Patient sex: M
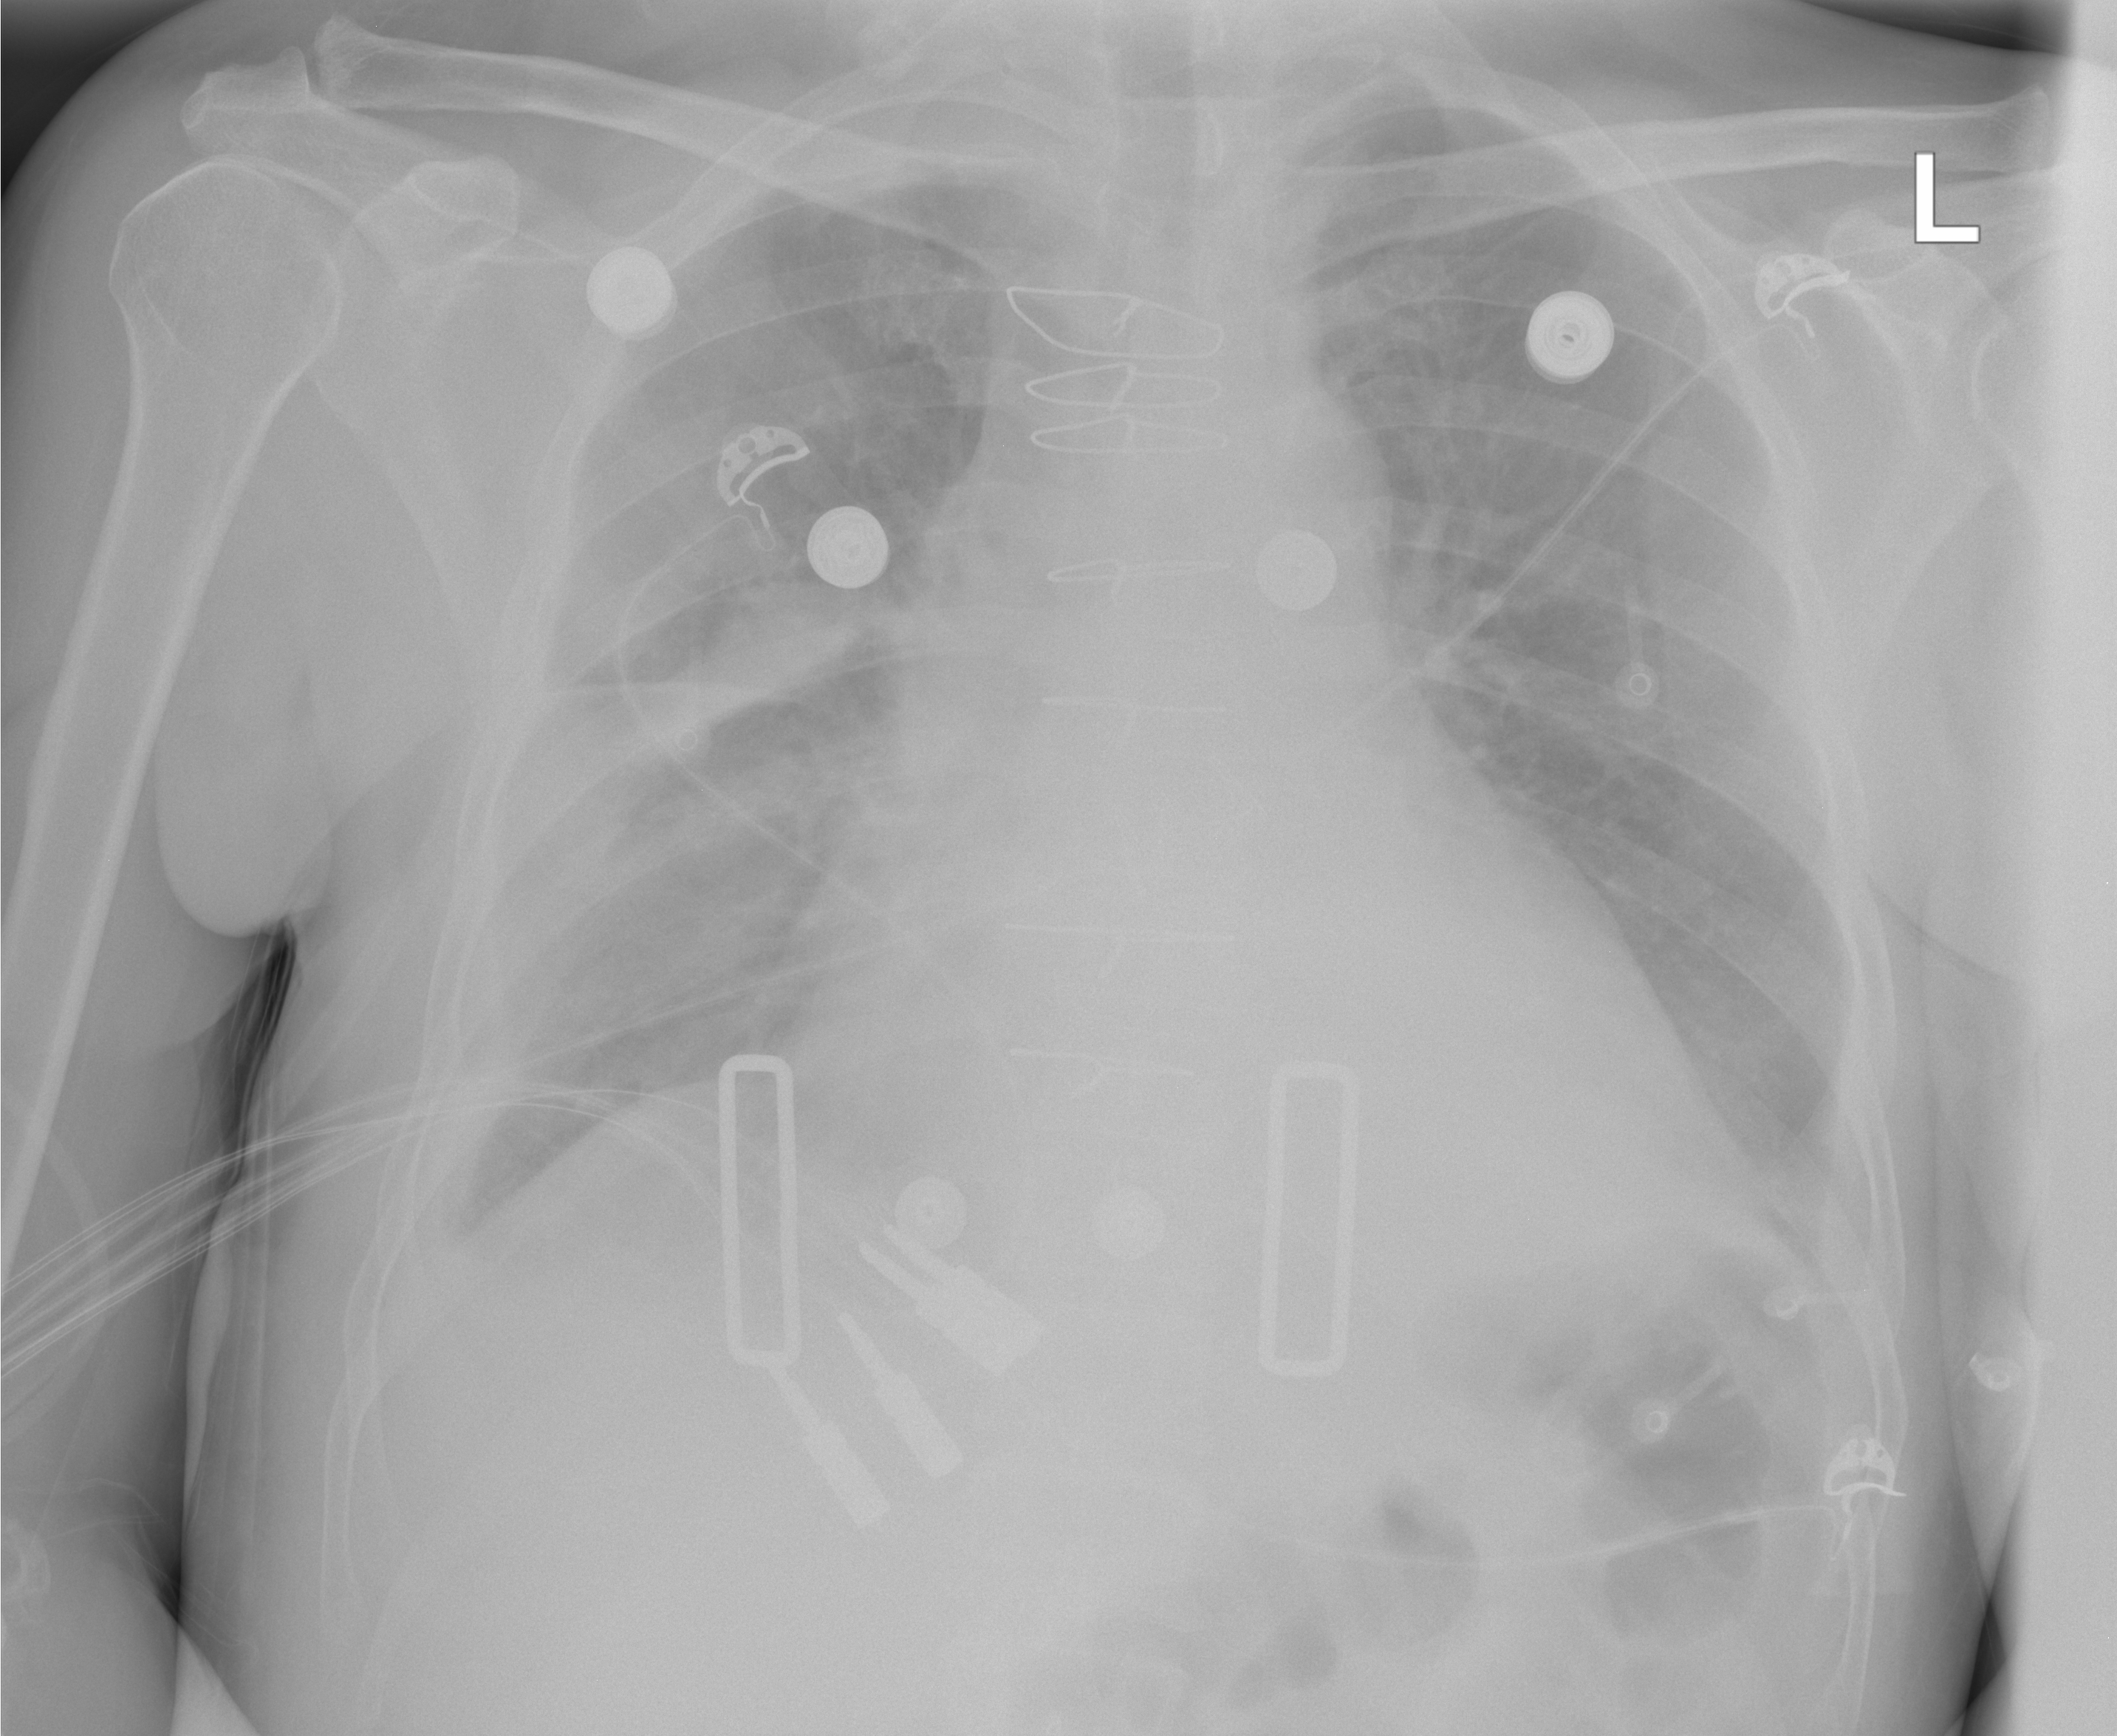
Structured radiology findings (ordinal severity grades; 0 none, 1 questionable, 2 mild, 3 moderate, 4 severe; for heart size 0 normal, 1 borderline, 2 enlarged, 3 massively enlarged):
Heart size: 2
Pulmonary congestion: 0
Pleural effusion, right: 2
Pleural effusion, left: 2
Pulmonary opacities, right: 0
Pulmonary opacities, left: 0
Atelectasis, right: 0
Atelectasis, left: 0